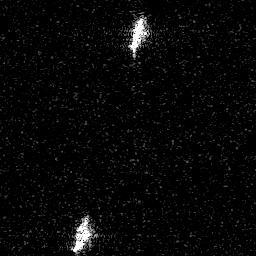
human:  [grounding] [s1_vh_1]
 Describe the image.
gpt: In the satellite image, there is  <ref>1 medium ship </ref> <box>[[26, 89, 36, 98, 0]]</box> located at bottom,  <ref>1 medium ship </ref> <box>[[49, 7, 57, 19, 0]]</box> located at top.